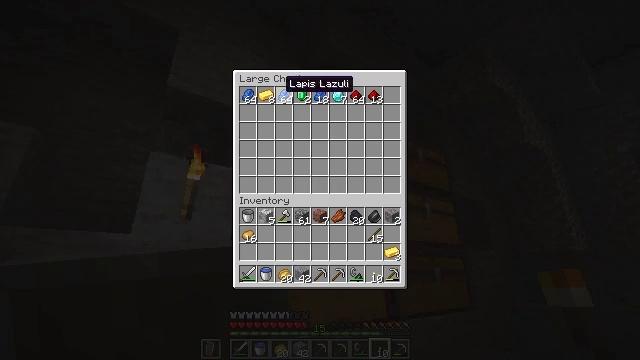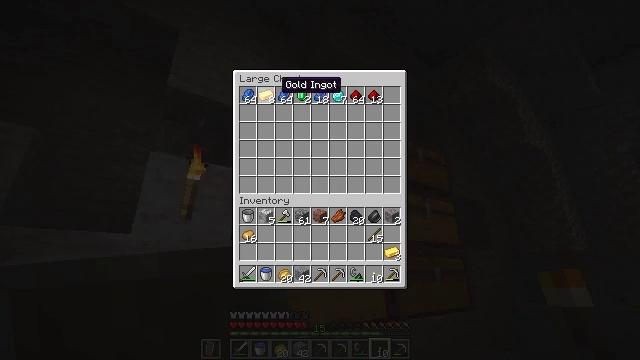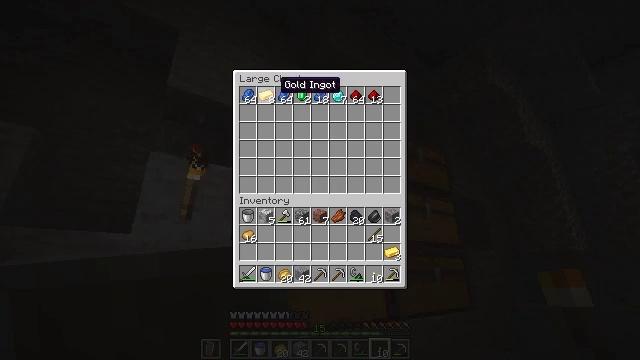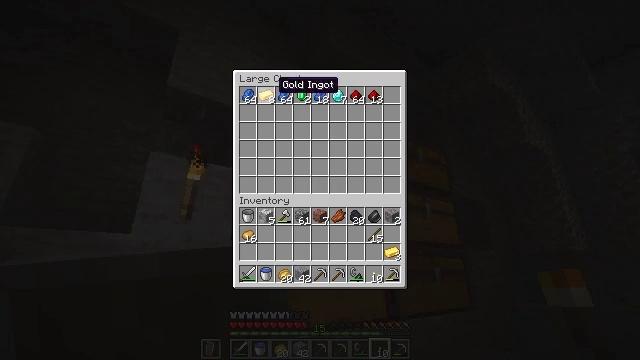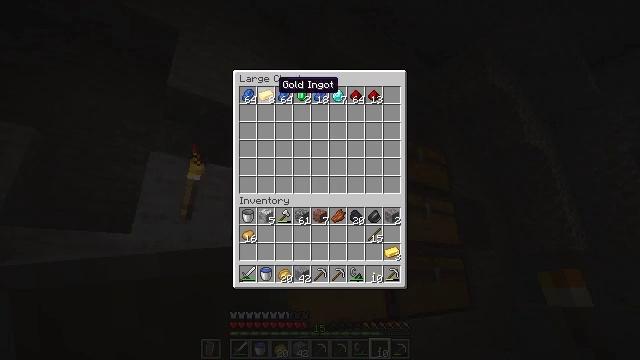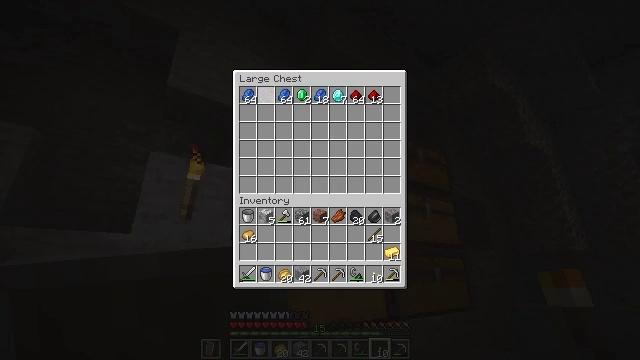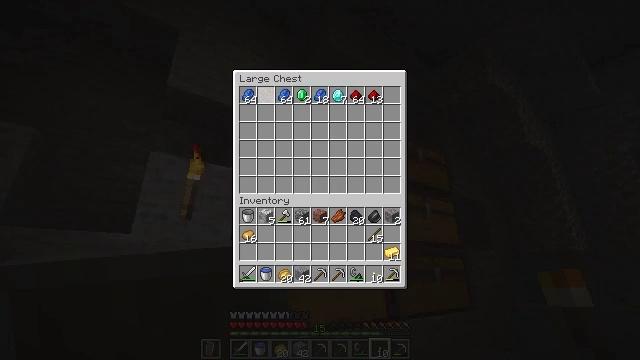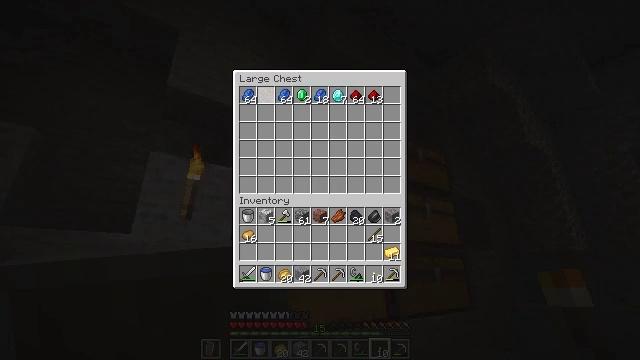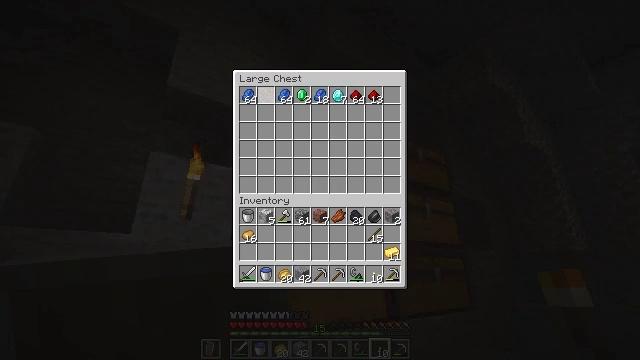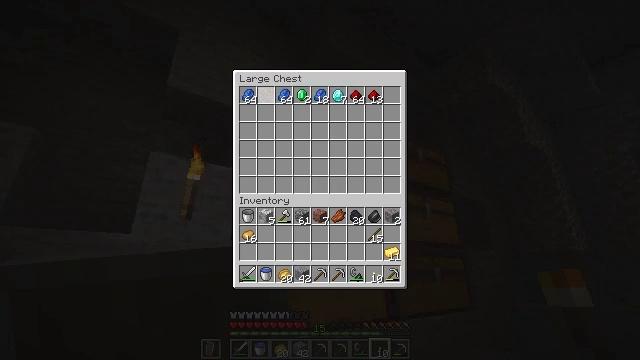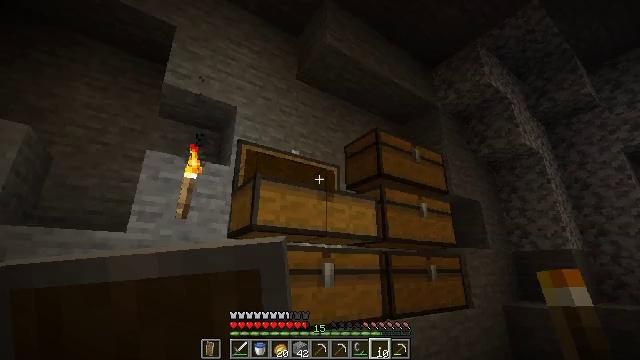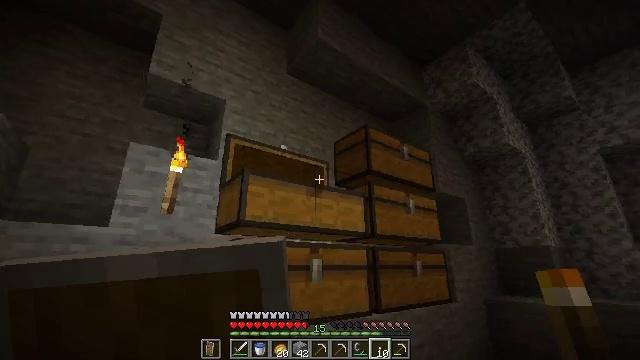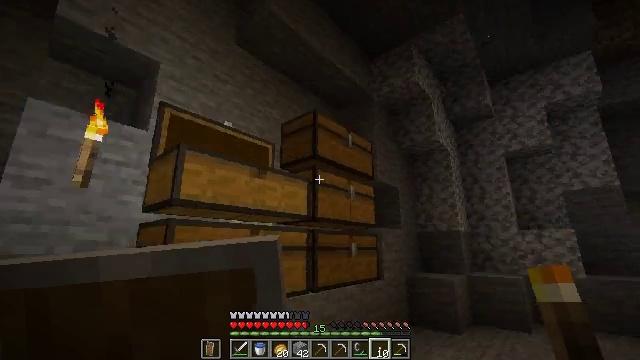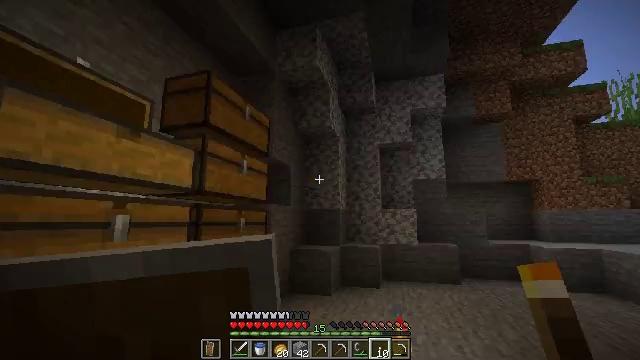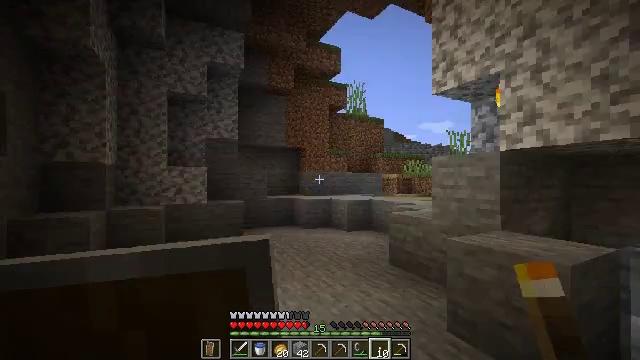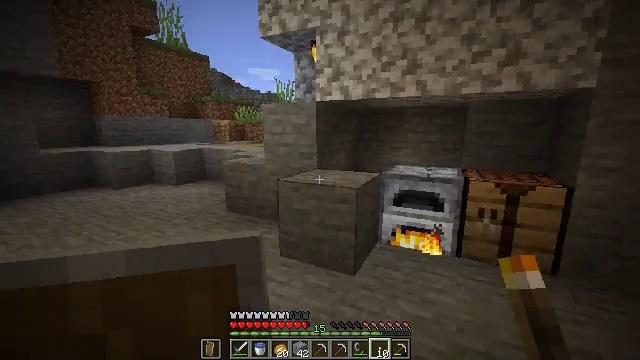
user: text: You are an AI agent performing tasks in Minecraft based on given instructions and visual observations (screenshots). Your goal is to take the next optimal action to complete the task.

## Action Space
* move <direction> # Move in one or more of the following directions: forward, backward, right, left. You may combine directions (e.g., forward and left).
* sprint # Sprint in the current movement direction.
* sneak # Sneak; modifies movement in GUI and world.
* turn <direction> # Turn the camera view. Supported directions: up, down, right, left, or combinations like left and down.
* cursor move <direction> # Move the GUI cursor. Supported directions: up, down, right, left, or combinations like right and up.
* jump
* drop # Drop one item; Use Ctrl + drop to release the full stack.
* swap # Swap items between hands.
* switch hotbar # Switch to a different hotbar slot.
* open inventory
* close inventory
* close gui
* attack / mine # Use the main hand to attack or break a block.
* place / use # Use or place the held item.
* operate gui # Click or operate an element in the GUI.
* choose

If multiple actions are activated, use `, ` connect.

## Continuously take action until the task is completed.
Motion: motion action
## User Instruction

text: Get a golden helmet by crafting.
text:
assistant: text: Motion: sneak
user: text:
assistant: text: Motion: sneak
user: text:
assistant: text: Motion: sneak
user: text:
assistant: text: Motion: sneak
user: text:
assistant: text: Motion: sneak, choose
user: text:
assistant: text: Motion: sneak, choose
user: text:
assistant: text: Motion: sneak, choose
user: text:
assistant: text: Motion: sneak
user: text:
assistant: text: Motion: sneak
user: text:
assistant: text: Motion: no_op
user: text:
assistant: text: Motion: turn right, close gui
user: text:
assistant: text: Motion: turn right and down
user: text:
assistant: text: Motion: turn right and down
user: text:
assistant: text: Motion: turn right and down
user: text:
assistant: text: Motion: turn right and down
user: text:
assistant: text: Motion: turn right and down
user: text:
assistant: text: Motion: turn right and down
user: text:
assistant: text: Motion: turn right and down
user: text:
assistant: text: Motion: turn right
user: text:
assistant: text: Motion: turn right
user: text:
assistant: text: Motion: turn right
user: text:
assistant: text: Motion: turn right
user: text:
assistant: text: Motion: move forward, turn right
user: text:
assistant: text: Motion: move forward
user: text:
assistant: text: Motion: move forward
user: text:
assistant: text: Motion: move forward
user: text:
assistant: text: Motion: move forward
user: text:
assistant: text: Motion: use / place
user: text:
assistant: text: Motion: use / place
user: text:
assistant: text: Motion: use / place